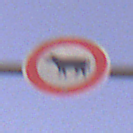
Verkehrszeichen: VerbotViehtrieb
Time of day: Dawn
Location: Outdoor (RoadRail)
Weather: Clear
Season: NotSpecified
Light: Natural